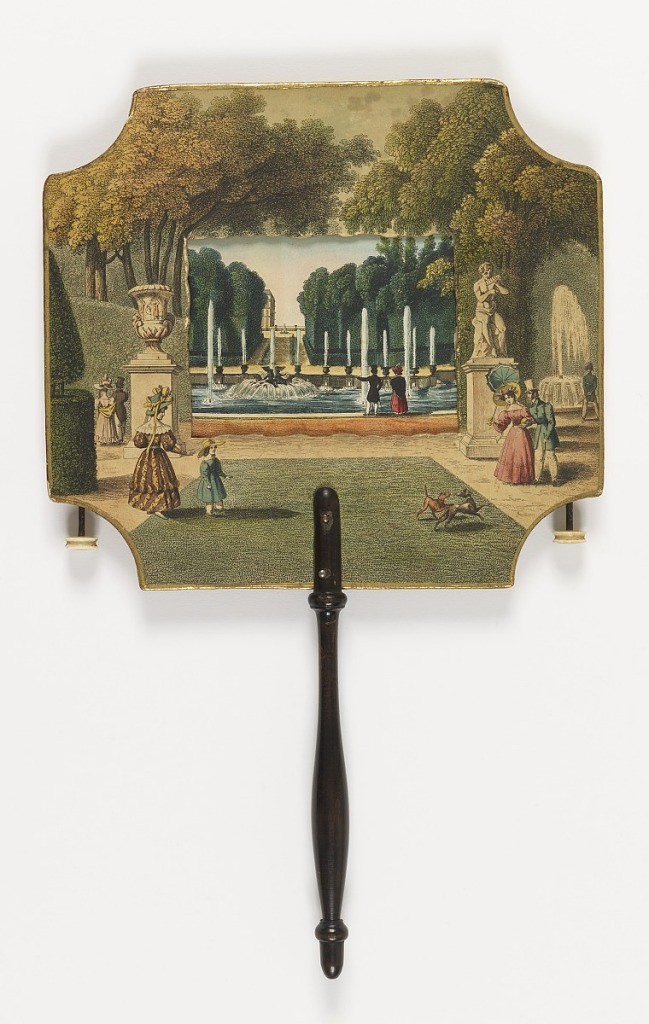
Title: Panoramic handscreen
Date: ca. 1830
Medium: paper, wood, bone, iron Technique: colored engraving on paper, turned wood handle, carved ivory fittings
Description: A square handscreen with semi-circles cut away in each corner, and a black turned wood handle. The stiff outer area acts as a frame for a thin paper center, which contains seven views of a park, which can be rolled through the frame by means of ivory spindles on either side. By holding the handscreen up to the light, the scenes appear illuminated.